Interaction volume radius: 5 \u00c5
Interaction volume height: 15 \u00c5
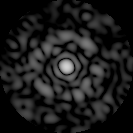
Disorder parameter: 0.8733